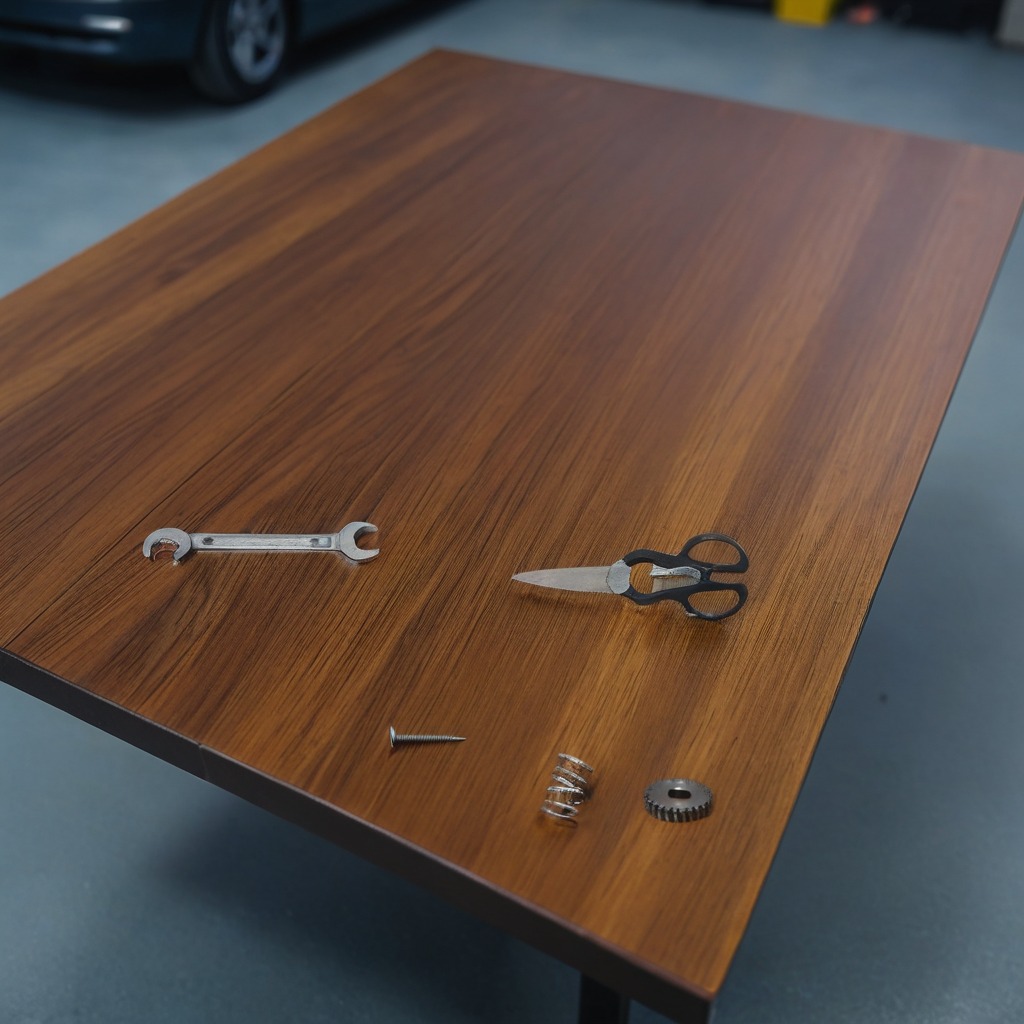
A steel gear with teeth, a metal machine screw, a coiled metal spring, a pair of scissors, and a wrench are lying on a old table with faint burn marks in a small garage at twilight.